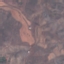
Land use / land cover class: HerbaceousVegetation